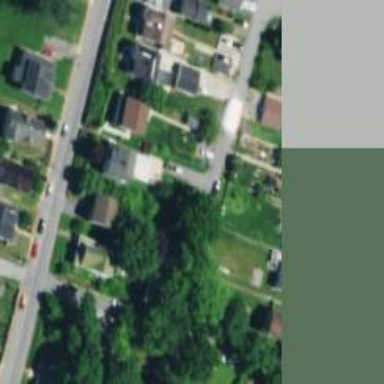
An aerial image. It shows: Alleyway designated as service road.